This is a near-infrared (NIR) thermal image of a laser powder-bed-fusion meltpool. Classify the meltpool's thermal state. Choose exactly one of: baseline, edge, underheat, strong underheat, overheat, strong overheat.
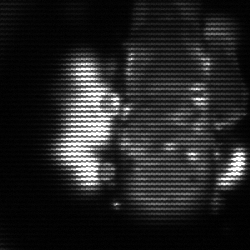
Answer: strong underheat